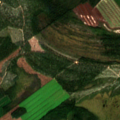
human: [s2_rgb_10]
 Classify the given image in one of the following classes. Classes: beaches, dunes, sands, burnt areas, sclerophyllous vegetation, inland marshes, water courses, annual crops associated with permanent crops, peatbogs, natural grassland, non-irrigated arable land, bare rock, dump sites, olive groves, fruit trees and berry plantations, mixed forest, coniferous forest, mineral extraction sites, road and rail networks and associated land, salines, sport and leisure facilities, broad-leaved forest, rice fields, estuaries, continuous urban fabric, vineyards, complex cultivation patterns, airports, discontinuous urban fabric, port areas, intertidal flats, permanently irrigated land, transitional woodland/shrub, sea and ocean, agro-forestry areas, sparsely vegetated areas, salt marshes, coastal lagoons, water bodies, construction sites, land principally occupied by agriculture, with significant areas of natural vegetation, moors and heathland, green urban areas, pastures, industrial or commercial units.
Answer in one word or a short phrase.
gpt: non-irrigated arable land, coniferous forest, transitional woodland/shrub, peatbogs